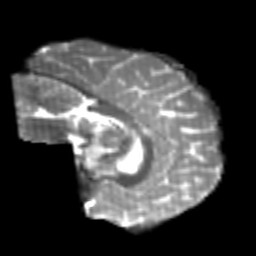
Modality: T2w
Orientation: sagittal
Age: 22
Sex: female
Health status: healthy
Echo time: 0.074 s